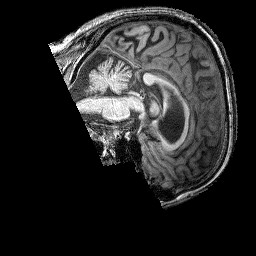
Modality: T1w
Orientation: sagittal
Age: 43
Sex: male
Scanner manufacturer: siemens
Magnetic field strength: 3 T
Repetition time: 2.25 s
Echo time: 0.00415 s